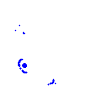
Particle: kaon